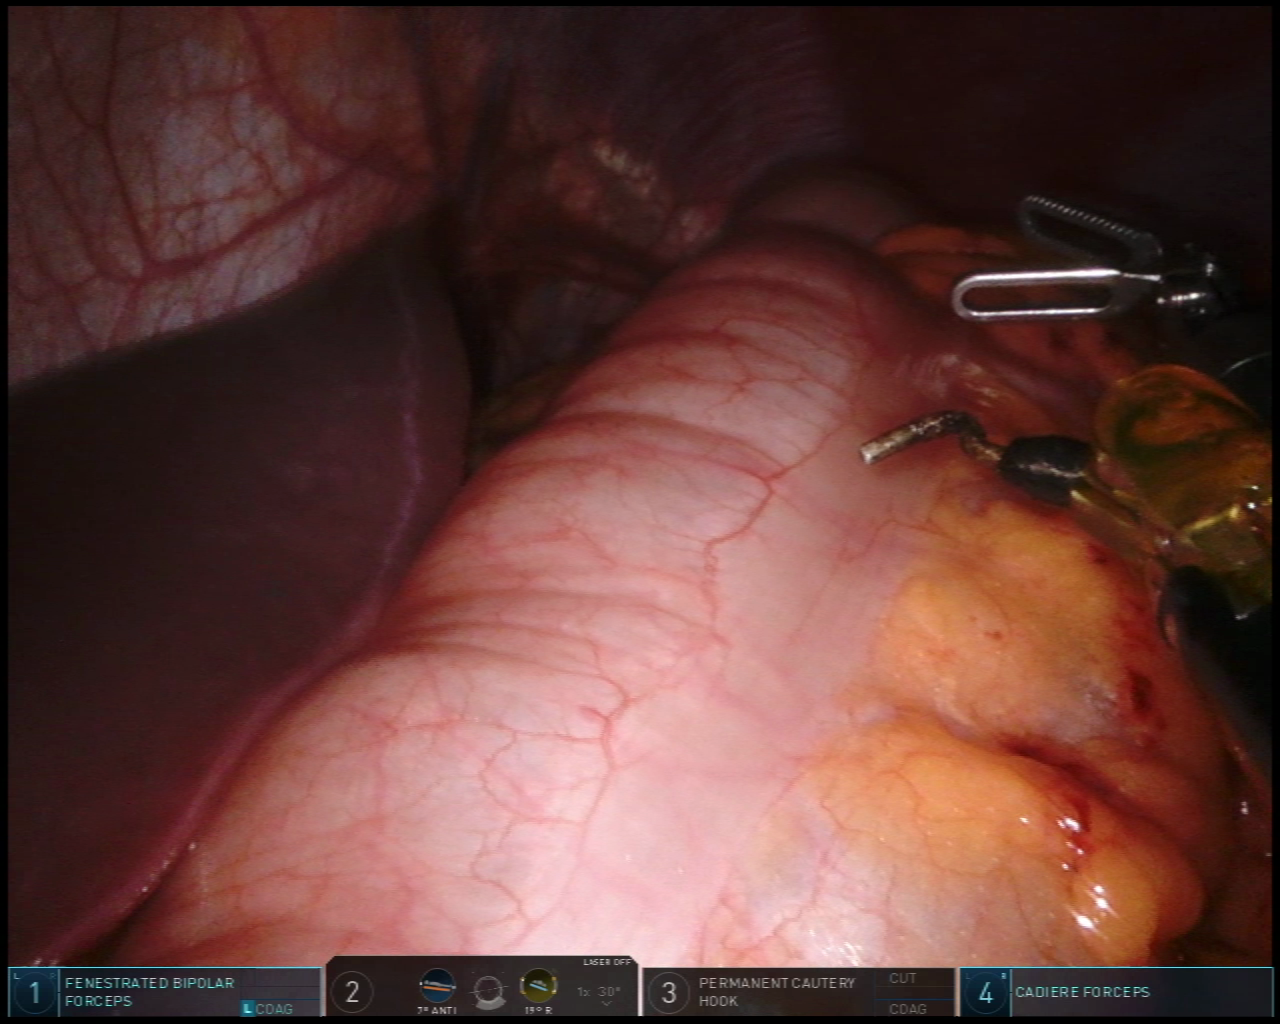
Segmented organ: liver
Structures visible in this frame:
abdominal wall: yes
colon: yes
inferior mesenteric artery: no
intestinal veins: no
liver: yes
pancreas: no
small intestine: no
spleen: no
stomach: no
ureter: no
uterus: no
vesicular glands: no